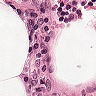
Metastatic tissue present: no